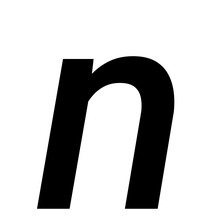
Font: Roboto-Italic_Medium_Italic